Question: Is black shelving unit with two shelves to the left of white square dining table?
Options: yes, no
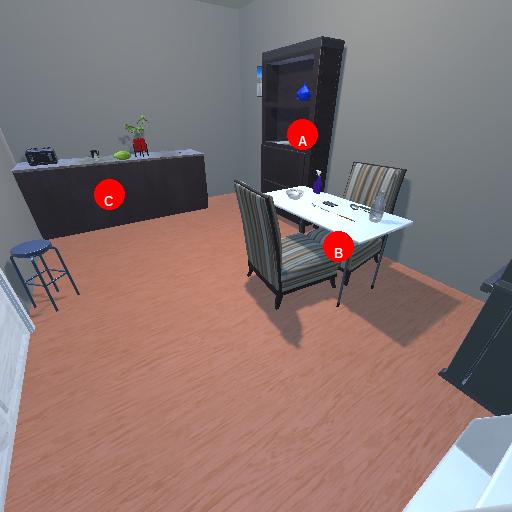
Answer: yes